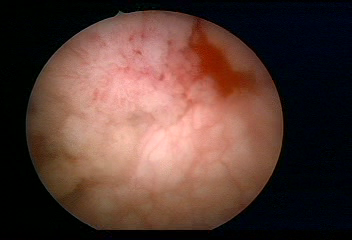
Modality: WLC
Class: Malignant
Subclass: LowGradePapillary
Lesion: L1
Stage: Ta
Morphology: Papillary
Bladder cancer association: Yes
Annotated structures: Tumor